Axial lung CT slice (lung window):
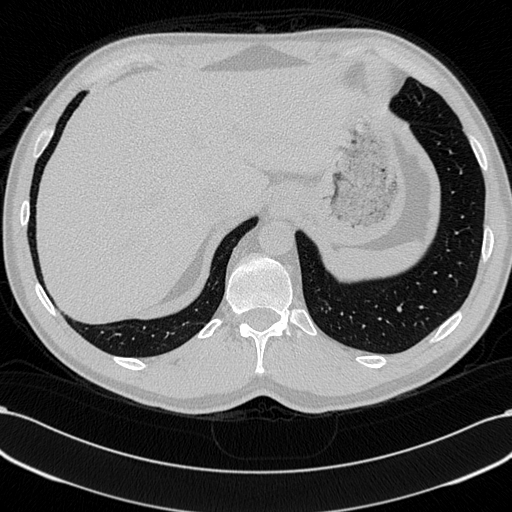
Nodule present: no